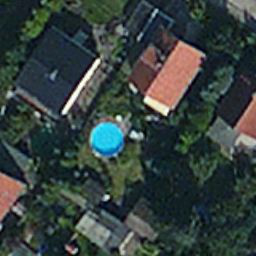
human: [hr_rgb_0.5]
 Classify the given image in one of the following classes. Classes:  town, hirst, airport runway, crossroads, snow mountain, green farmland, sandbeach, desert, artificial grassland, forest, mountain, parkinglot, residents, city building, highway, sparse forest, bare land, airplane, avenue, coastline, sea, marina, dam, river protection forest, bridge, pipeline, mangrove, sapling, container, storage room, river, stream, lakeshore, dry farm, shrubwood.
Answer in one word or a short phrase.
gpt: residents